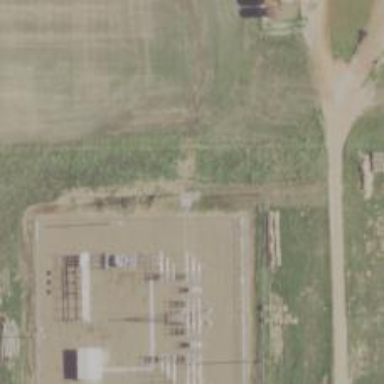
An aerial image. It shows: Power pole.